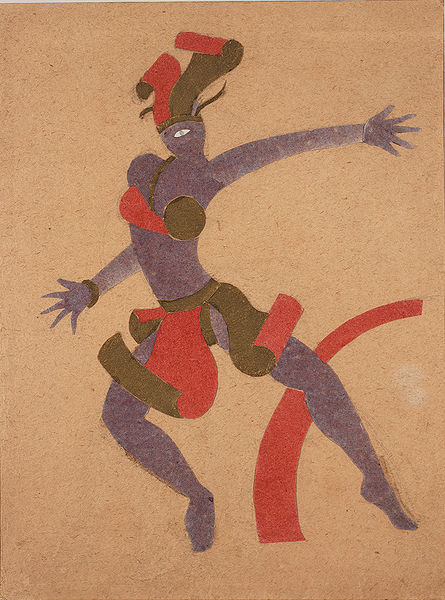
Titel: Costume Design for La Bayadère, Costume Design for La Bayadère
Künstler: Vladimir Tatlin
Standort: Amherst (Massachusetts, USA)
Institution: Mead Art Museum, Amherst College
Schlagwörter: grün, blue, hands, hat, oil, red, white, black, dress, expressionism, face, female, gray, green, grey, modern, painting, skirt, woman, brown, hand, african, cyclops, skin, head, orange, sand, young, eyes, feet, path, way, drawing, paper, expression, color, cubist, impressionism, purple, mouth, graphic, line, movement, breast, abstract, rot, arms, bracelet, pose, pastel, shoes, geometric, circle, eye, form, legs, motion, shapes, horse, top, fingers, breasts, figure, cubism, abstrakt, native, simple, jester, africa, contrast, erotic, tan, balance, dance, dancer, dancing, eastern, indian, bow, body, collage, geometry, ring, shape, surreal, india, leg, muscles, bauhaus, move, barefoot, borwn, curve, headdress, fauvism, naive, circus, cut-out, expressive, poise, simplist, tribal, cut paper, sway, bra, inca, cyclope, loin cloth, mauve, stilisiert, politik, bikini, tanzen, fantastic realism, modernismus, werbung, ohne augen, womna, himalayan, one eye, long arms, breen, afria, maya, kinetic, calves